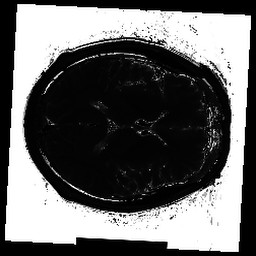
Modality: T2map
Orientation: axial
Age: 32
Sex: male
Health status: ill